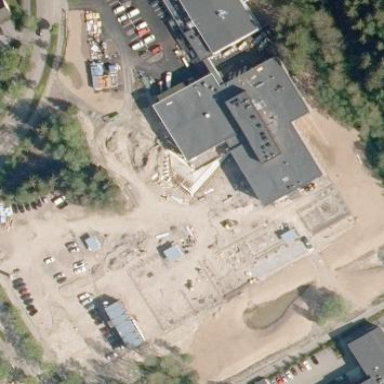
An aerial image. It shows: School building.